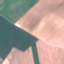
Label: AnnualCrop